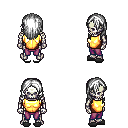
a pixel art fantasy rpg character, male body template, skeleton, gold chest armor, magenta pants, white long hairstyle, gray slippers, four views (front, back, left, right), 2x2 character sprite sheet, small pixel art, hard edges, no anti-aliasing